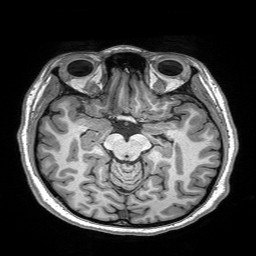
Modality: T1w
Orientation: coronal